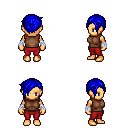
a pixel art fantasy rpg character, female body template, human, tanned skin, brown sleeveless shirt, red pants, blue pixie cut hairstyle, white cloth bandages, four views (front, back, left, right), 2x2 character sprite sheet, small pixel art, hard edges, no anti-aliasing